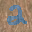
Label: 2